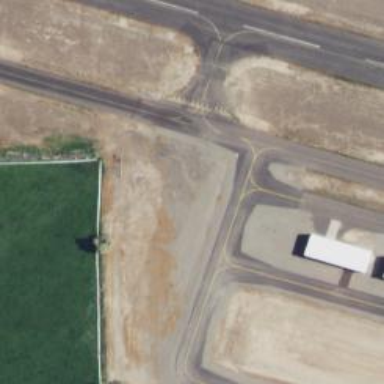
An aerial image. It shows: Image of taxiway at airport.